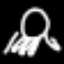
Label: frog